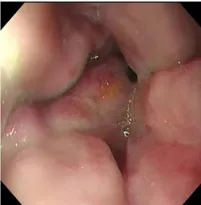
(B-F) Annual routine check-ups from 2019 to 2023 showed progressive aggravation of esophageal and gastric fundal varices.
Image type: endoscopy (airway_endoscopy)